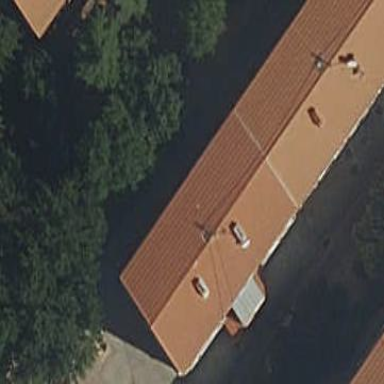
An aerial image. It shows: Hipped-roof building with apartments.